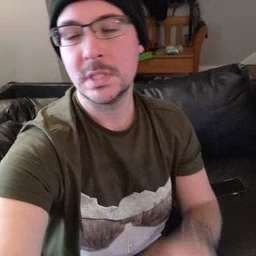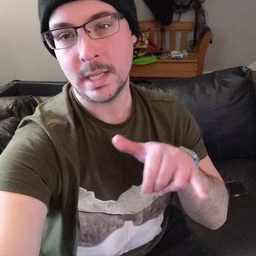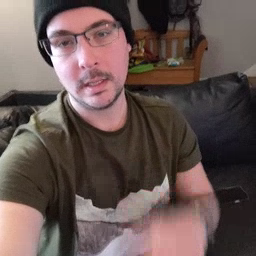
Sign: stay